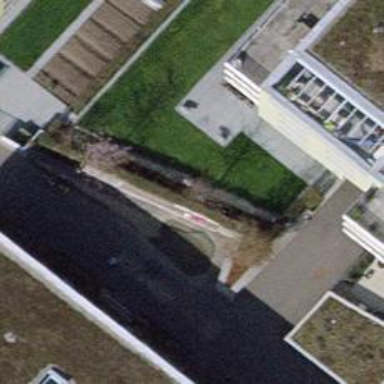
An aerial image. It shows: Brown bench in the vicinity.